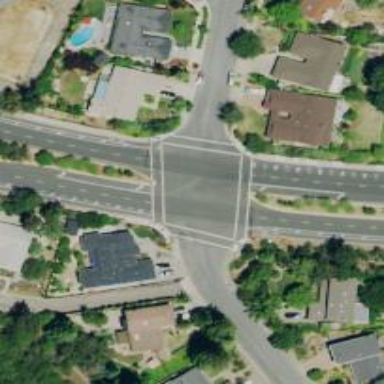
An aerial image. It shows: Solid stop line on the road.